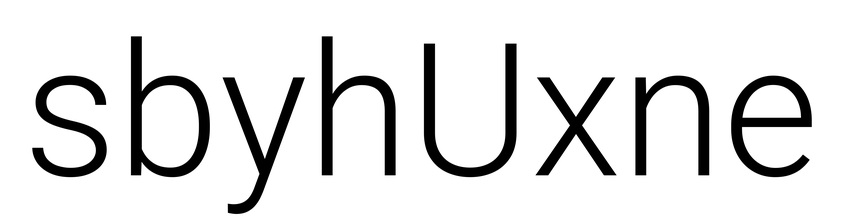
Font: Roboto_Light